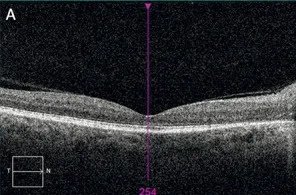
Spectral domain optical coherence tomography (SD-OCT) scans of the macula, demonstrating right. Nasal Retinal nerve fibre layer (RNFL) thickening not involving the macula with normal foveal contour.
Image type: ophthalmic_imaging (oct)